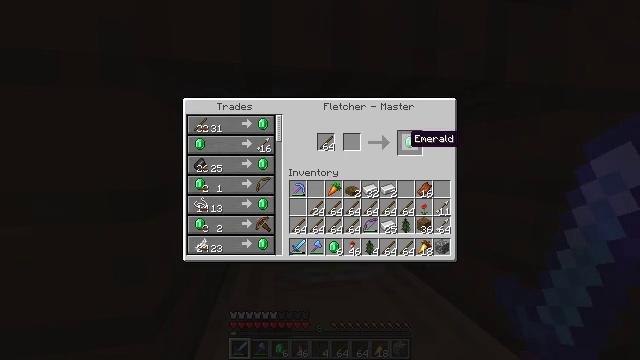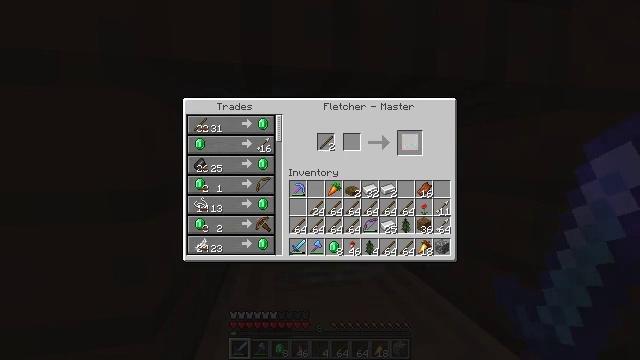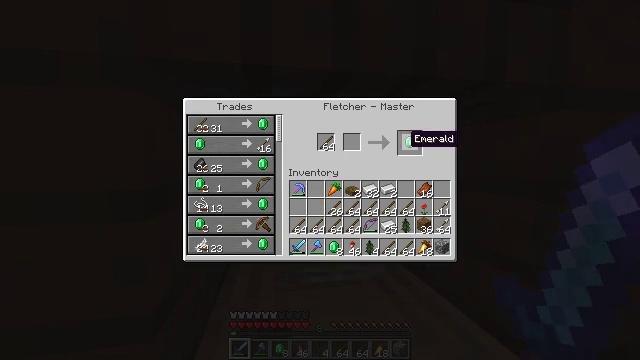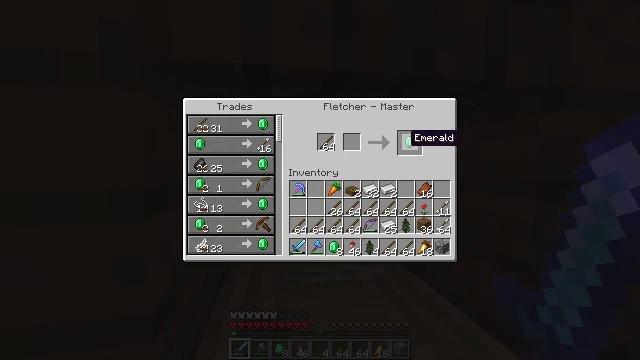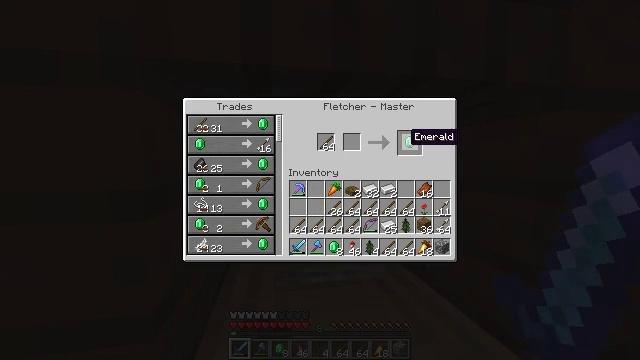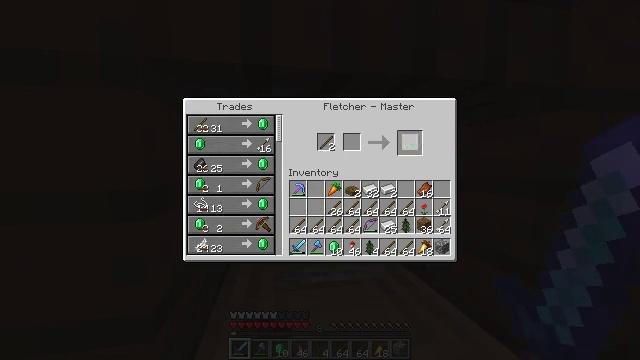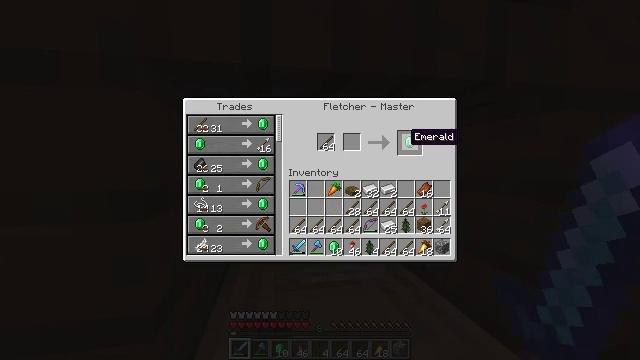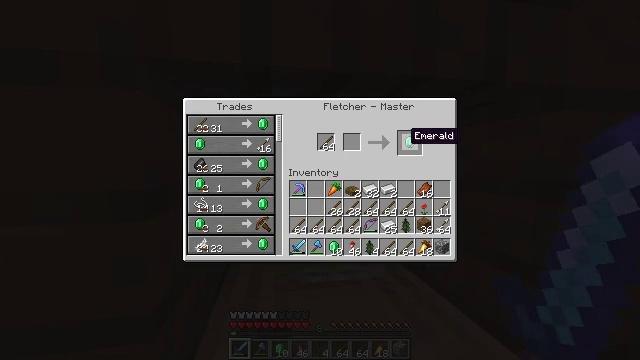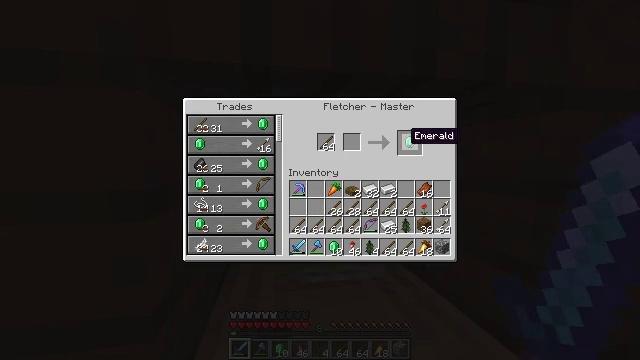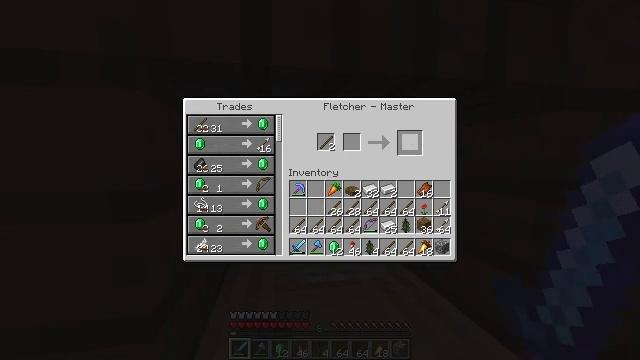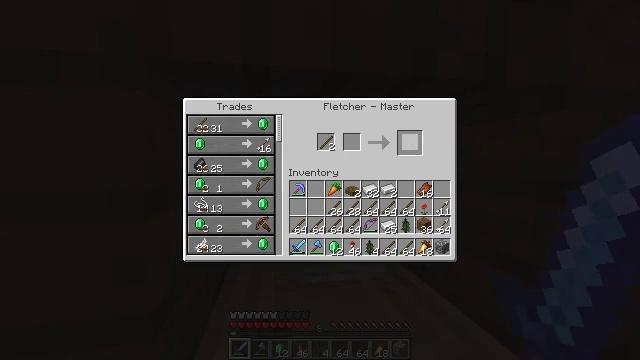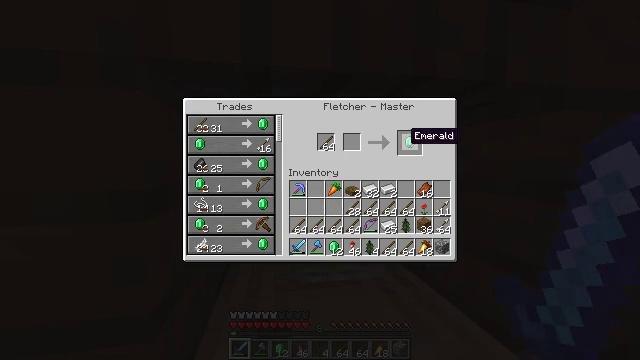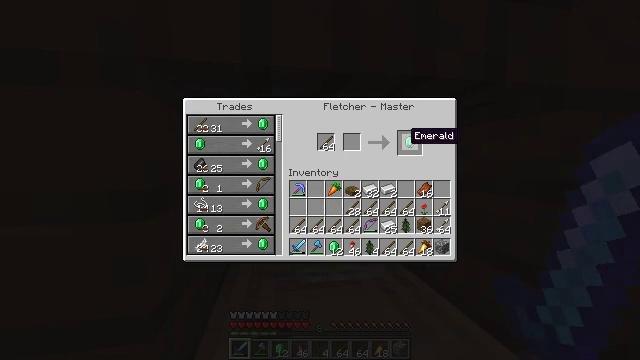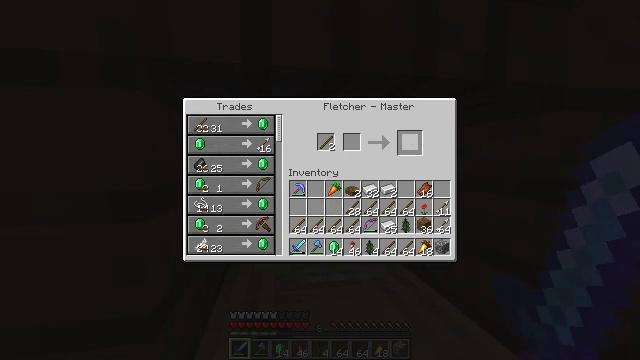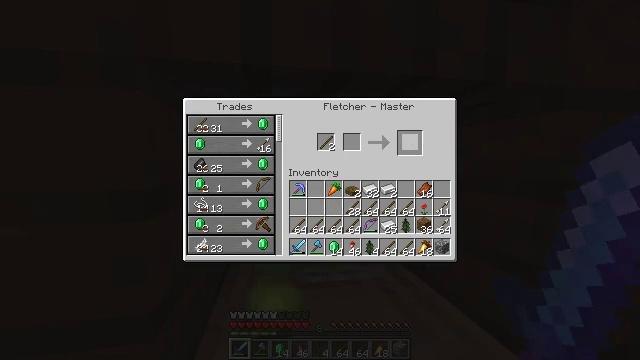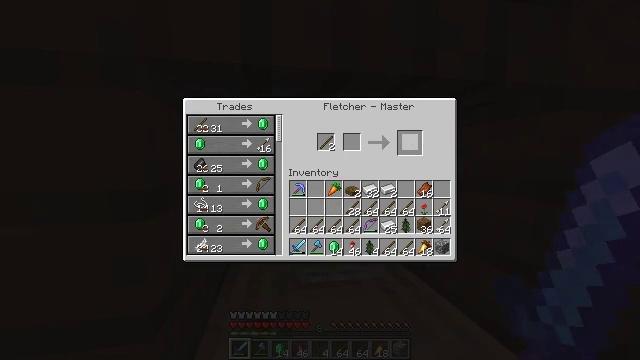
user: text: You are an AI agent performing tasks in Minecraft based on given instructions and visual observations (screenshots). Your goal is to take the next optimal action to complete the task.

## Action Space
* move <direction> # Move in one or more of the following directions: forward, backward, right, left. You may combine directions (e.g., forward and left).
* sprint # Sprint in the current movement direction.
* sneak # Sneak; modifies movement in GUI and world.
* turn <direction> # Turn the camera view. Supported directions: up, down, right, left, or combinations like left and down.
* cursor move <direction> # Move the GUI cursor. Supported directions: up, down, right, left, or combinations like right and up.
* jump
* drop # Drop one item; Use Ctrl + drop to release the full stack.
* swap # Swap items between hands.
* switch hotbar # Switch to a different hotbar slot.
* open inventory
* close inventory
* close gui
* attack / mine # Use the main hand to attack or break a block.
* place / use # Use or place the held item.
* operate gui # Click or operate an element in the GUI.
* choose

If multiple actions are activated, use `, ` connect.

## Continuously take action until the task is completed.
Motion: motion action
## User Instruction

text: Put necessary items in the crafting grid to craft an emerald.
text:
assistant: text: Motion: sneak, operate gui
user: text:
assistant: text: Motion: sneak, operate gui, jump
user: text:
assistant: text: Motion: sneak, operate gui, jump
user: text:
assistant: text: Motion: sneak, jump
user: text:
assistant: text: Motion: sneak, operate gui
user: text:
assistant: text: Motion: sneak, operate gui, jump
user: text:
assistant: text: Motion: sneak, operate gui, jump
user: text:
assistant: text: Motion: sneak, jump
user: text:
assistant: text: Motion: sneak, operate gui, jump
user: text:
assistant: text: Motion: sneak, operate gui, jump
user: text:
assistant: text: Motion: sneak
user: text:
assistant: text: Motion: sneak, jump
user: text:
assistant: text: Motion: sneak, operate gui, jump
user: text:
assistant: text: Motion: sneak, operate gui
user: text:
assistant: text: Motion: sneak
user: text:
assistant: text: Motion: sneak, operate gui, jump
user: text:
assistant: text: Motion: sneak, operate gui, jump
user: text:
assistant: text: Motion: sneak, operate gui
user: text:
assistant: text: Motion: sneak, operate gui, jump
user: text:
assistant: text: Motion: sneak, operate gui
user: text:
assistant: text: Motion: sneak, operate gui
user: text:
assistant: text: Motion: sneak, operate gui, jump
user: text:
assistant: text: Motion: sneak, operate gui
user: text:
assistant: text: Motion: sneak, operate gui, jump
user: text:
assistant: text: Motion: sneak, jump
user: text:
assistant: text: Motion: sneak, operate gui
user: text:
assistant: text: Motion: sneak, operate gui, jump
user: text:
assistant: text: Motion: sneak, operate gui, jump
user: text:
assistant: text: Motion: sneak, operate gui, jump
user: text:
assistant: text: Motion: sneak, operate gui, jump